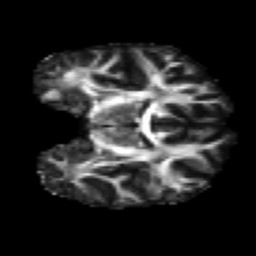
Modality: FA
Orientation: coronal
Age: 23
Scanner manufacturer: siemens
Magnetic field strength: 3 T
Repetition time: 4.52 s
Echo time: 0.084 s